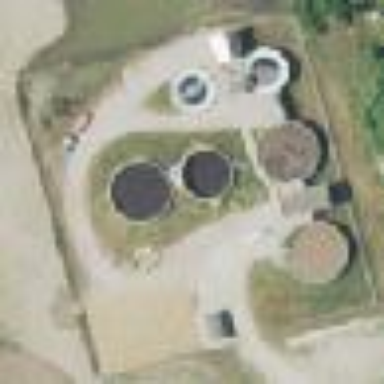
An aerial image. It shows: Wastewater plant.